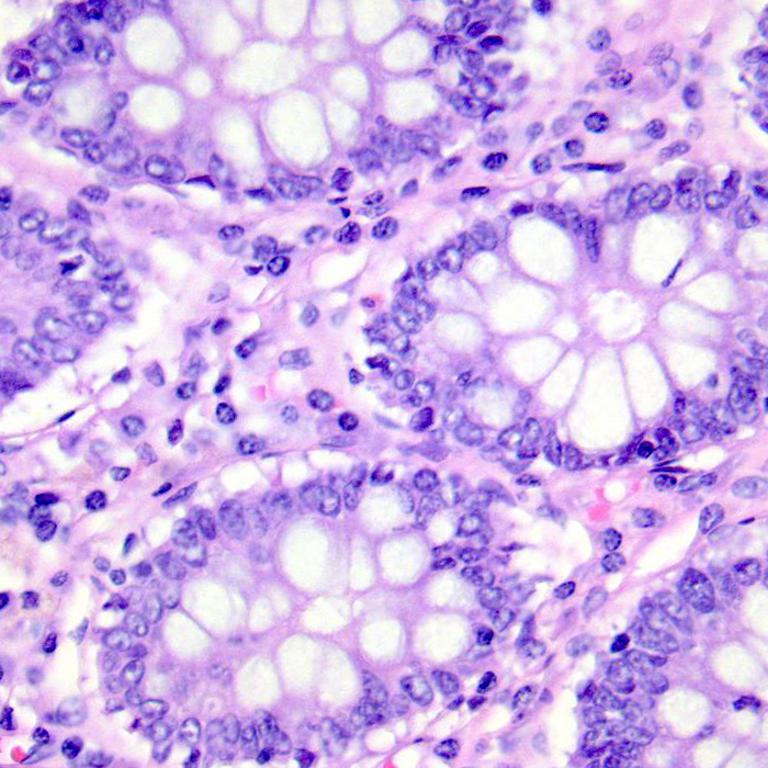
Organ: colon
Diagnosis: benign